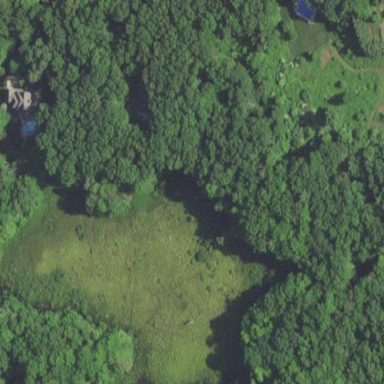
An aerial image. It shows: Serene pond surrounded by nature.